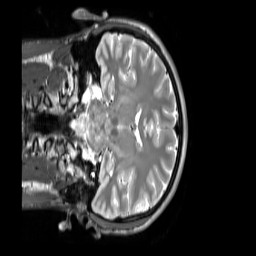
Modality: T2w
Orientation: coronal
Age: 30
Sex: male
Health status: ill
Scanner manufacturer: siemens
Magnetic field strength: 3 T
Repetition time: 2.8 s
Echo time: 0.326 s